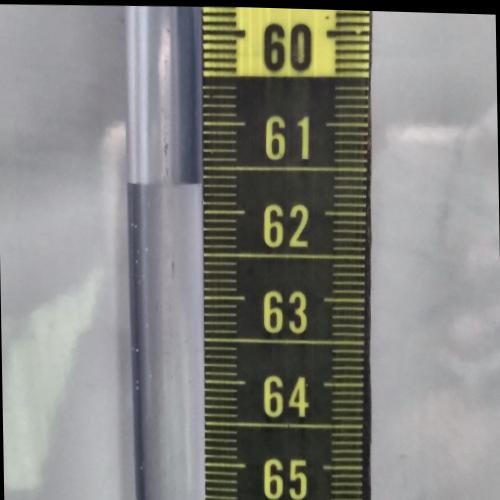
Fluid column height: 61.7 cm